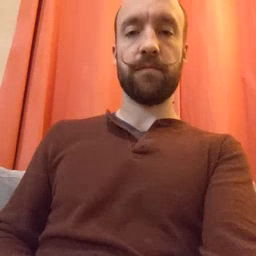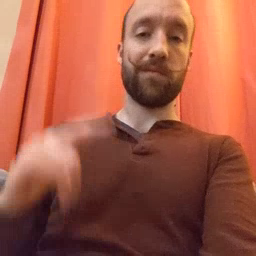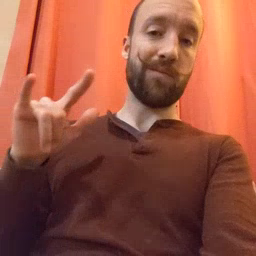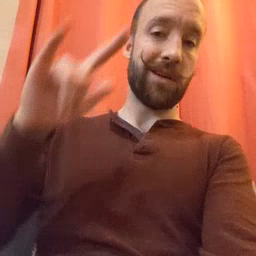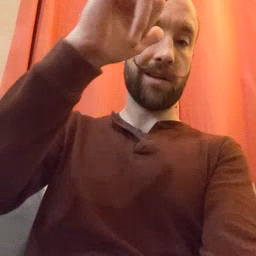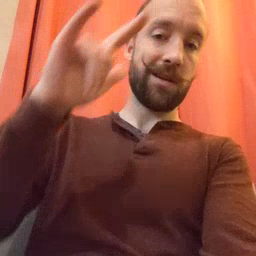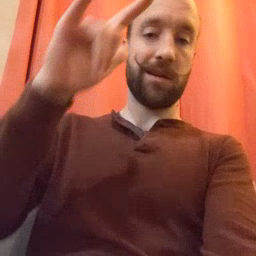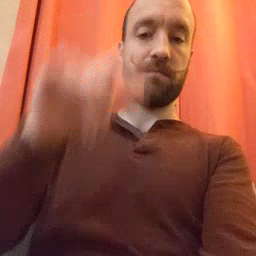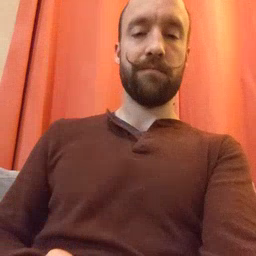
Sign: airplane